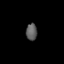
Tissue: skin
Cell type: Others
Senescence score: 0.7622
Nuclear area (px): 186
Mean DAPI intensity: 90.613